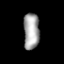
Tissue: prostate
Cell type: T cells
Senescence score: 0.3061
Nuclear area (px): 568
Mean DAPI intensity: 163.165